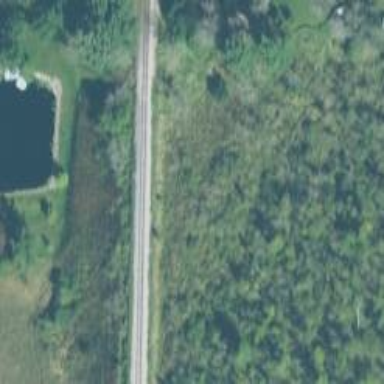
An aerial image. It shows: Railway track.